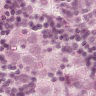
Metastatic tissue present: yes